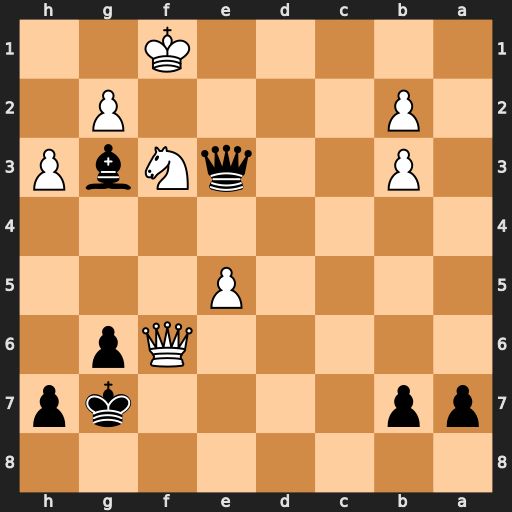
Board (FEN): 8/pp4kp/5Qp1/4P3/8/1P2qNbP/1P4P1/5K2
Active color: b
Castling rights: -
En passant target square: -
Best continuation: Kh6 Qg5+ Qxg5 Nxg5 Kxg5